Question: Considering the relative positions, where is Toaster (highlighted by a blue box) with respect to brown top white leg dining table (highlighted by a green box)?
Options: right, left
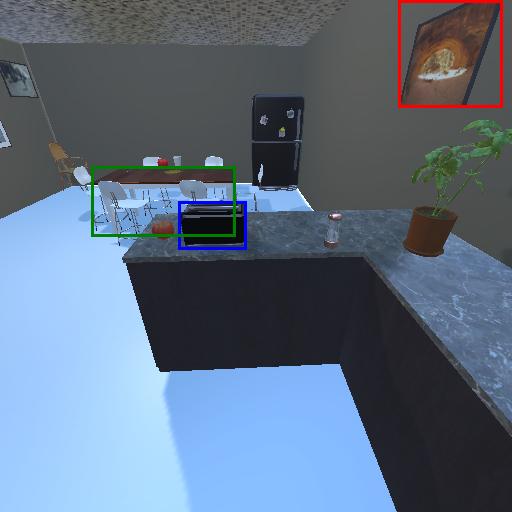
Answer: right